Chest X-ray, AP view. Patient: 60 years old, sex M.
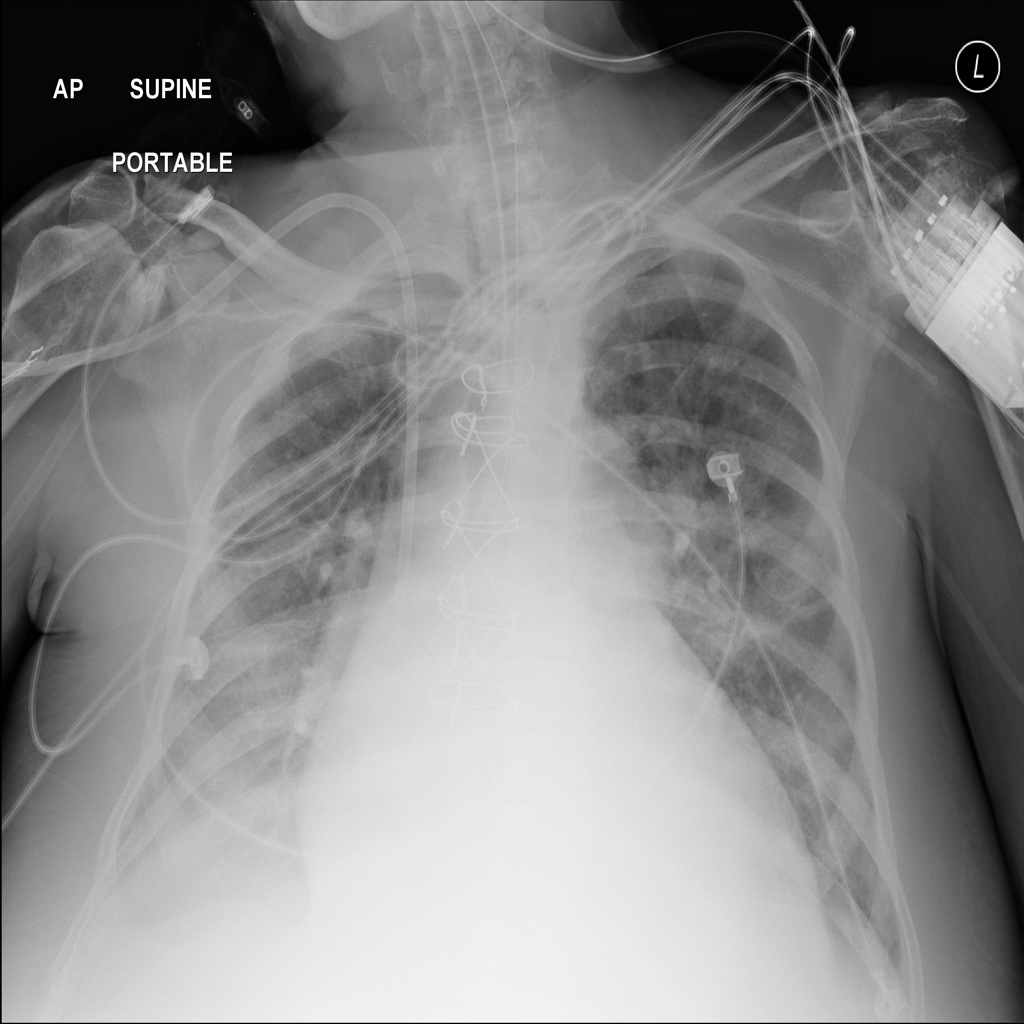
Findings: Effusion, Infiltration